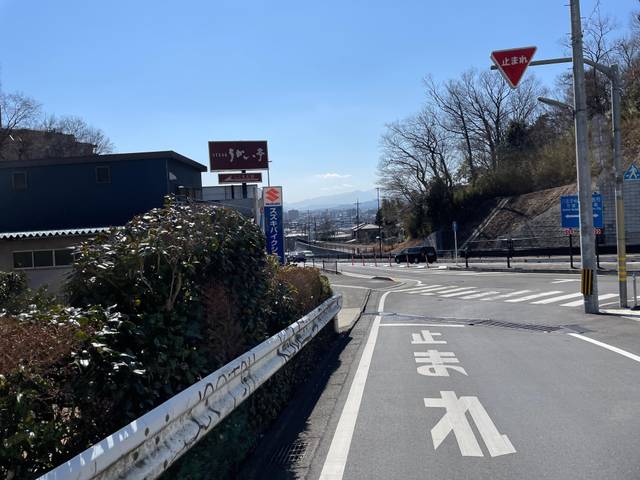
Region: Japan
Coordinates: 35.674, 139.333